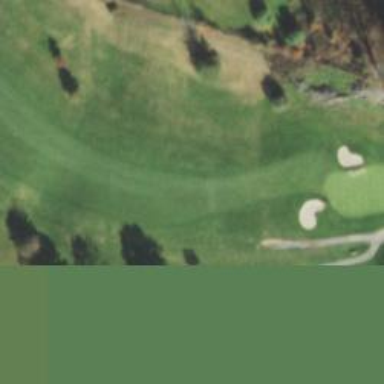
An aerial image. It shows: View of golf hole.